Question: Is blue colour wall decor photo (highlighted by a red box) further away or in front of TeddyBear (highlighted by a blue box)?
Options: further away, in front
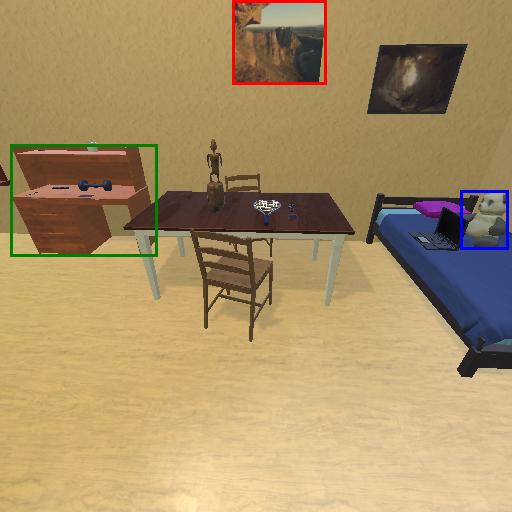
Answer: further away